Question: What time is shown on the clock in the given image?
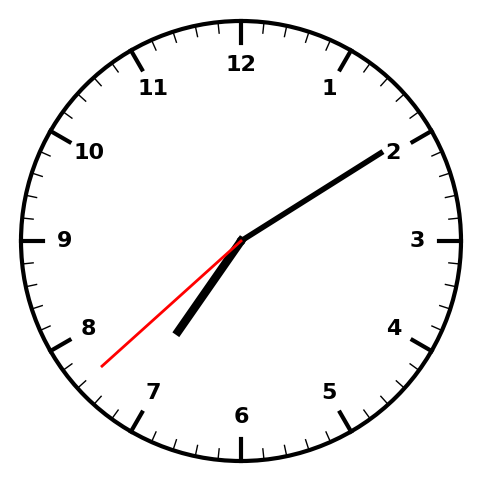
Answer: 07:09:38